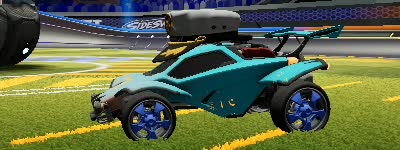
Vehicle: octane